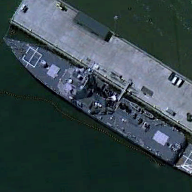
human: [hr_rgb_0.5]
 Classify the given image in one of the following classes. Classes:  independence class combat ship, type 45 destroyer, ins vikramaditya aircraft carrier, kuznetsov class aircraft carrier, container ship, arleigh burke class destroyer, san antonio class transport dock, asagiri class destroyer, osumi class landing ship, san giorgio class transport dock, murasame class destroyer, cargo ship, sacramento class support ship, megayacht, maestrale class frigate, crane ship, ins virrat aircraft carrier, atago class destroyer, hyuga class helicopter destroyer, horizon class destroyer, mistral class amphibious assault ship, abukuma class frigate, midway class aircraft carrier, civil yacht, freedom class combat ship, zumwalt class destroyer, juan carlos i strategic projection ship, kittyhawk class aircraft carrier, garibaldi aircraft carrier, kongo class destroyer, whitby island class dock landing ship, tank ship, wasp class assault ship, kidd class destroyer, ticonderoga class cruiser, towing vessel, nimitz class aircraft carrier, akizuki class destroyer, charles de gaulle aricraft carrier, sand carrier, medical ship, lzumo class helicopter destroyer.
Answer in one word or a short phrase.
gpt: Arleigh Burke class destroyer